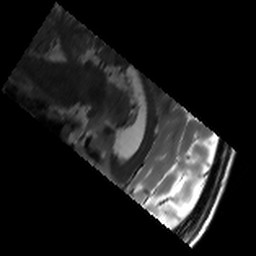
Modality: T2w
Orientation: sagittal
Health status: healthy
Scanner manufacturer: siemens
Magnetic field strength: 3 T
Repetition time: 8.02 s
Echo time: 0.08 s